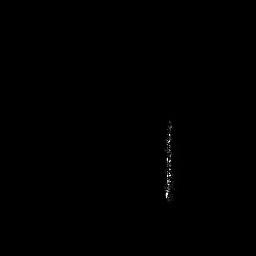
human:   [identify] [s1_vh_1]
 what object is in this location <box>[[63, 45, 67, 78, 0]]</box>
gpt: <ref>1 medium ship at the center</ref>